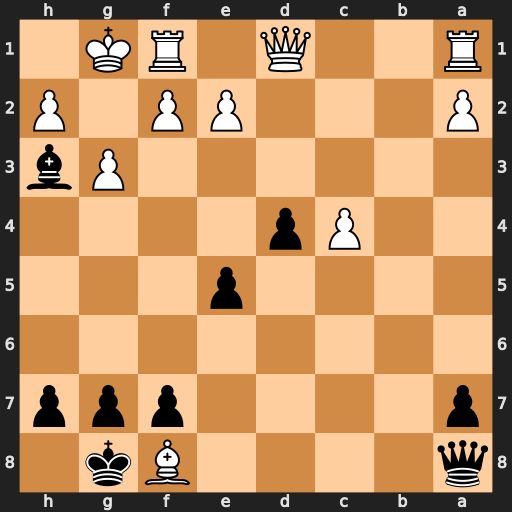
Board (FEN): q4Bk1/p4ppp/8/4p3/2Pp4/6Pb/P3PP1P/R2Q1RK1
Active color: b
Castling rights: -
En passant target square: -
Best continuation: Qg2#